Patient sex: M
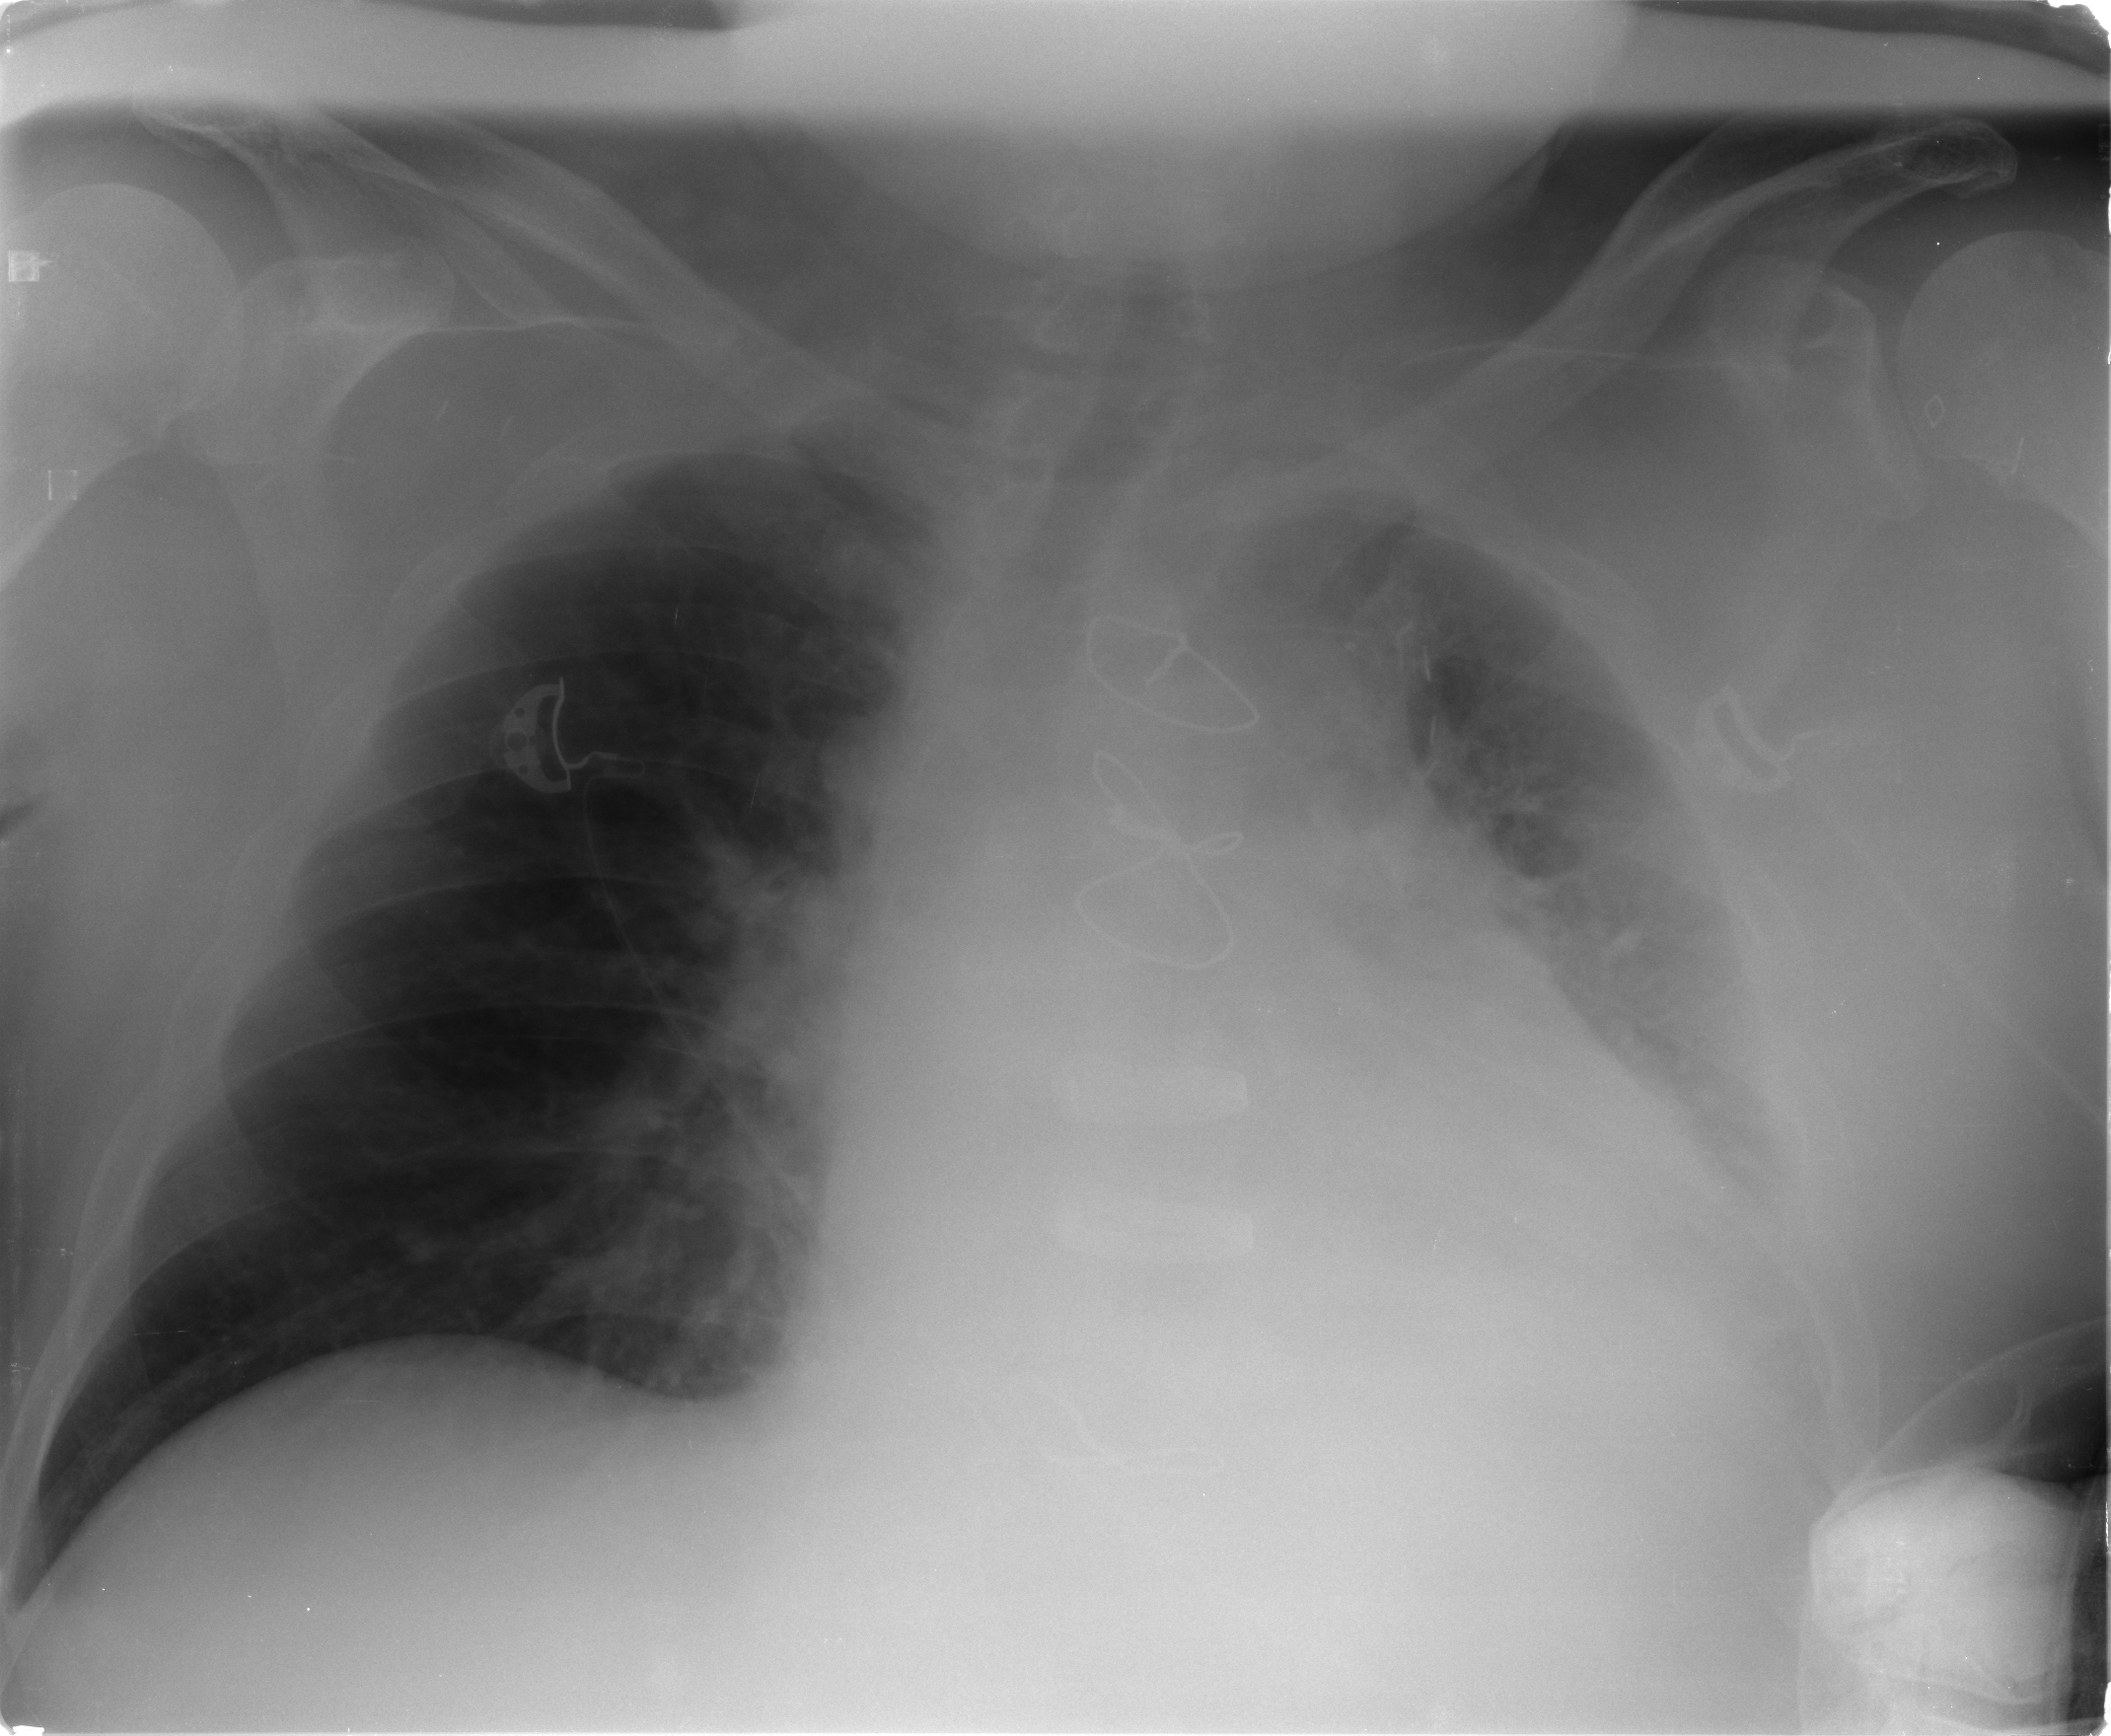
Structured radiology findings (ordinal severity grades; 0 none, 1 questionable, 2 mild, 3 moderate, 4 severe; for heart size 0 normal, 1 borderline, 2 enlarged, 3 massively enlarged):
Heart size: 2
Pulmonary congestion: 1
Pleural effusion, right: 0
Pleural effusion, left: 2
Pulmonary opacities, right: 0
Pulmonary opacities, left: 0
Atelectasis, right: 0
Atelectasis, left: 2